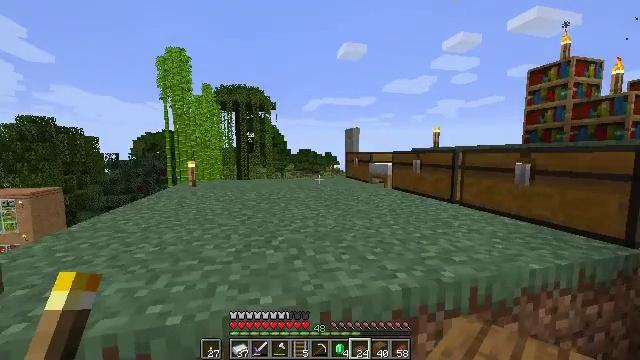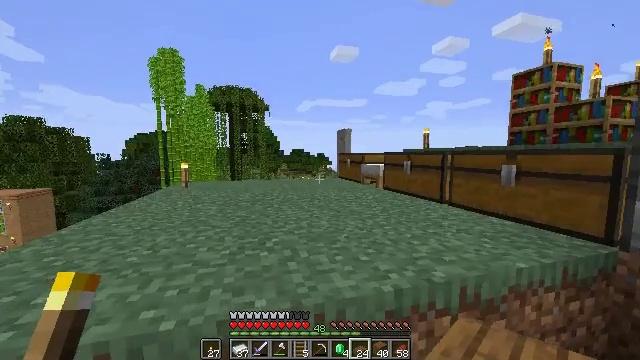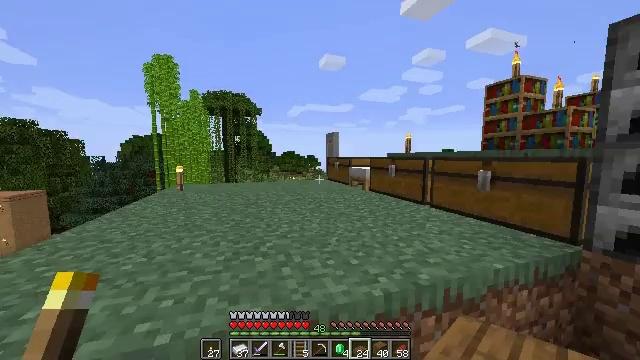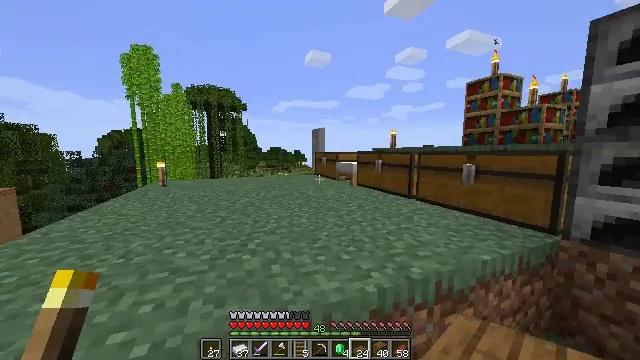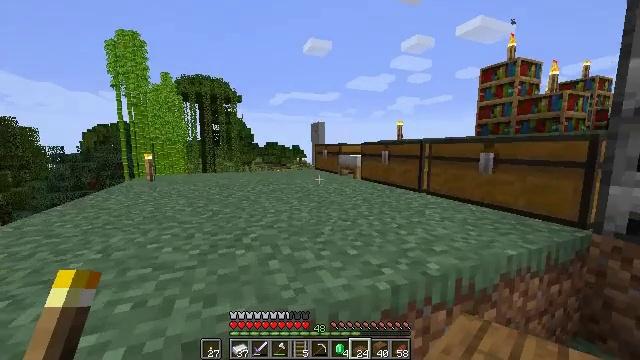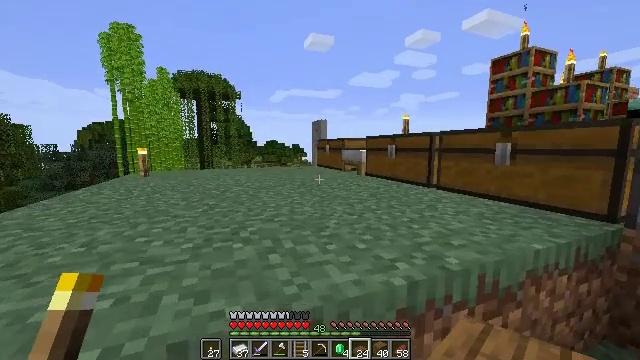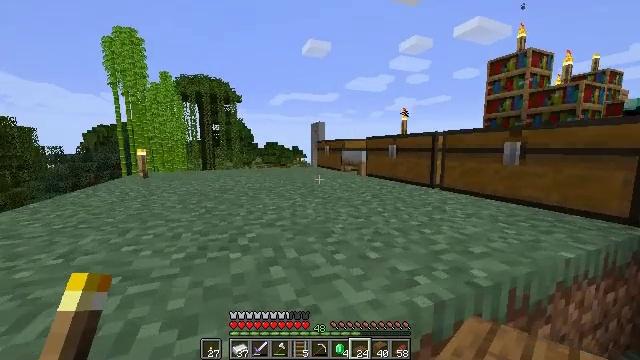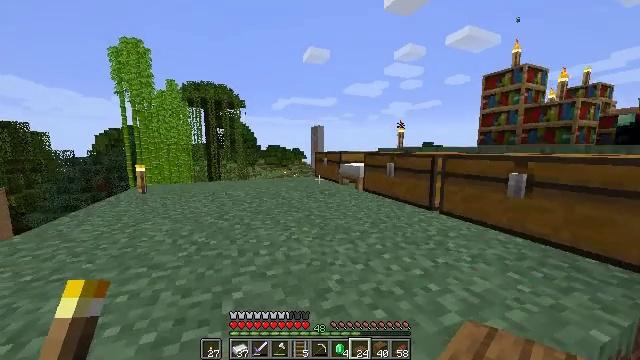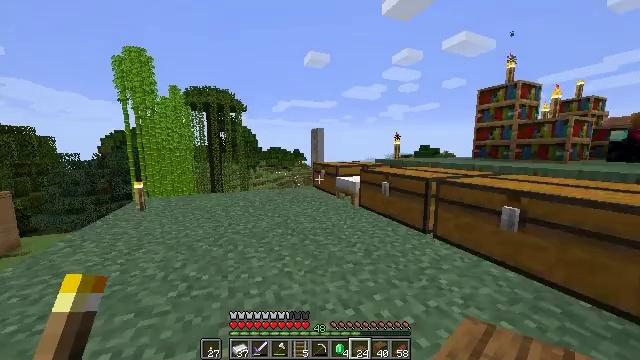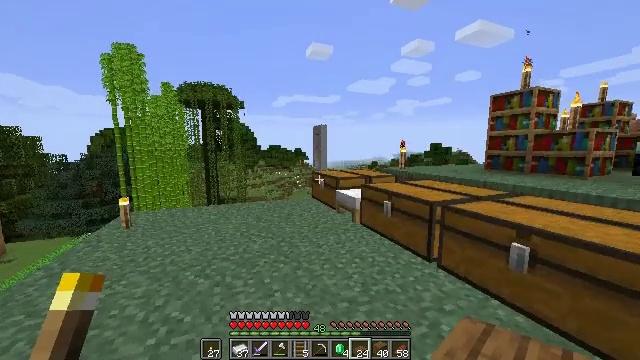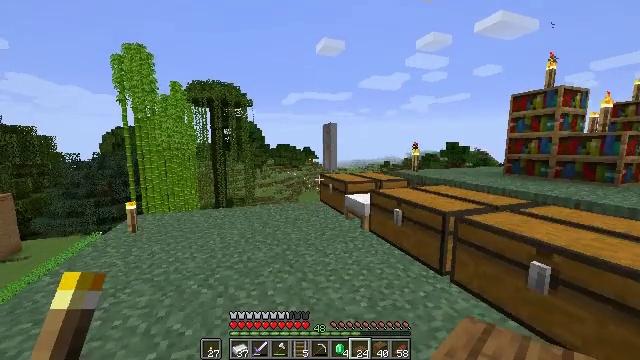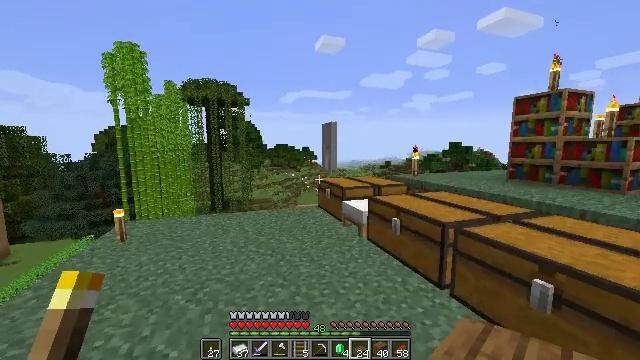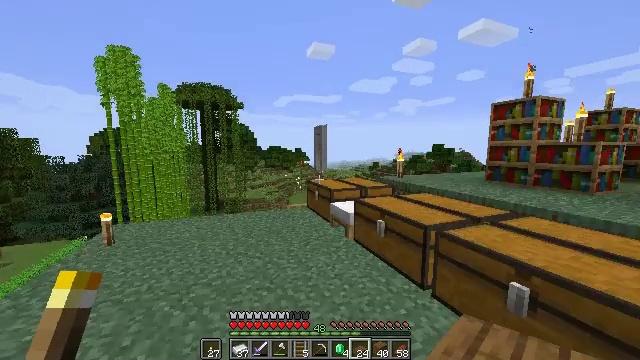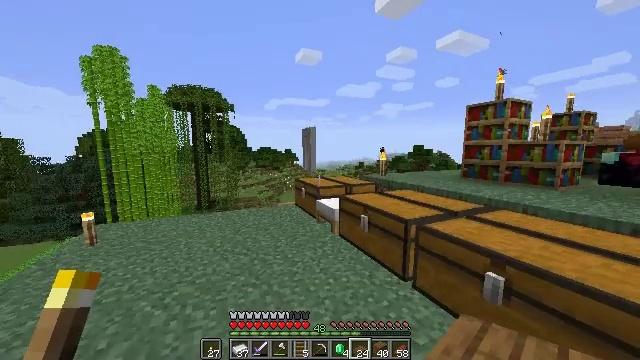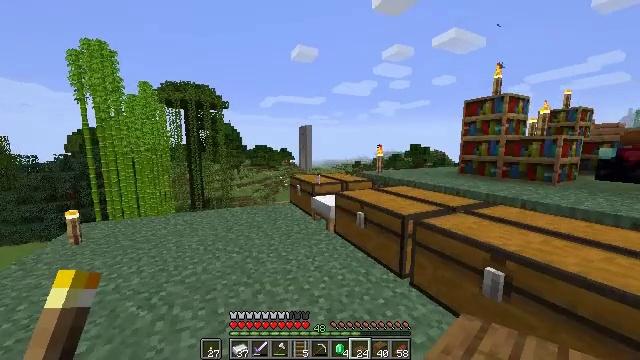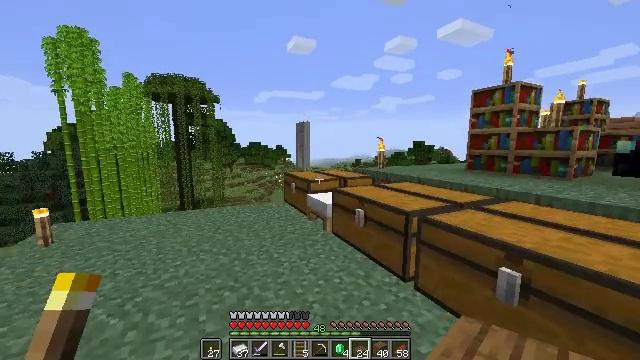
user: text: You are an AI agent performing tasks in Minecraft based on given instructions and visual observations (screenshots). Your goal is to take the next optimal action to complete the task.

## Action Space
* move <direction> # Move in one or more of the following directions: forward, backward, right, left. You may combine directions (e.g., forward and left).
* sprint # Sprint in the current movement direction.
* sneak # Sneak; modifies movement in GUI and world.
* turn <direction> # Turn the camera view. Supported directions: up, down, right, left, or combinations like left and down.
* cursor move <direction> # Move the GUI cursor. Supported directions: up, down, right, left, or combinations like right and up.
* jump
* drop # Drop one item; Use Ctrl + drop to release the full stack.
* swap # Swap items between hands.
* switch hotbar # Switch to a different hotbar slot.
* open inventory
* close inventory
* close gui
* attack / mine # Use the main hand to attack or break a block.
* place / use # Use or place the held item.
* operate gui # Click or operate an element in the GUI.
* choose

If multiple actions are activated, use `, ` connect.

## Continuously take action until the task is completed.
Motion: motion action
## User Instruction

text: Remove a spruce slab from the inventory.
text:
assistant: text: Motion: move forward, turn right, jump
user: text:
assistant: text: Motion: move forward, turn right, jump
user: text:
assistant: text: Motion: move forward, turn right and down, jump
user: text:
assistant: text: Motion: move forward, jump
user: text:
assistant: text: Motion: move forward, jump
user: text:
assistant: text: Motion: move forward, sprint, jump
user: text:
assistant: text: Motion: move forward, sprint, jump
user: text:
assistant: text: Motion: move forward, sprint, jump
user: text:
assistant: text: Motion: move forward, jump
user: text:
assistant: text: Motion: move forward, turn left, jump
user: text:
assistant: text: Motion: move forward, jump
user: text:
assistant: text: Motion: move forward, turn right, jump
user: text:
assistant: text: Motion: move forward, turn right, jump
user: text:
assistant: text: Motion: move forward, jump
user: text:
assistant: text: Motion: move forward, jump
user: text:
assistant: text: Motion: move forward, jump
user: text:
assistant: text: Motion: move forward, sprint, jump
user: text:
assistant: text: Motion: move forward, sprint, jump
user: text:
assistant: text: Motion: move forward, sprint, jump
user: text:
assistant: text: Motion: move forward, sprint, turn right, jump
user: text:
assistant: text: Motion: move forward, turn right and down, jump
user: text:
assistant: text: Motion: move forward, turn right and down, jump
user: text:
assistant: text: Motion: move forward, turn right and down, jump
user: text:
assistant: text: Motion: move forward, turn right and down, jump
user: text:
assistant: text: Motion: move forward, turn right and down, jump
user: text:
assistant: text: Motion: turn right
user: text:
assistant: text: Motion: turn right
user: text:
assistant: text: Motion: turn right
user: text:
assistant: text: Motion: no_op
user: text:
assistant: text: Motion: no_op